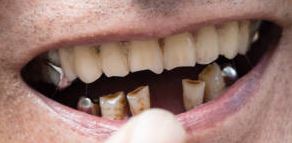
Condition: hypodontia